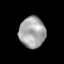
Tissue: lung
Cell type: Epithelial cells
Senescence score: 0.2305
Nuclear area (px): 791
Mean DAPI intensity: 164.756